Question: <URL>
css:
'''
div{
height: 20px;
width: 20px;
float: left;
border-style: solid;
border-color: black;
border-width: 3px;
border-left-color: transparent;
border-right-color: transparent;
}
.start {
border-left-color: black;
}
.stop {
border-right-color: black;
}
'''
html:
'''
<div class='start'></div><div></div><div></div>....etc....<div class='stop'></div>
'''
Given this, it creates a grid of divs that form a long outlined rectangle. However, where the divs meet there is a trianglular notch made by the edges of the border-top and border-bottom respectively. See:

I am curious is there any way using css, or javascript, to get rid of those notches - expanding the border to the edges of the div without that 45deg cut on each corner?
I realize the answer may be 'no'. But if anyone can figure it out, you can!
Thanks,
Will
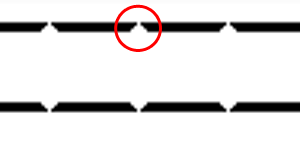
Answer: Just use 'border-left: 0' and 'border-right: 0' instead of 'transparent' <URL>
'''
div{
height: 20px;
width: 20px;
float: left;
border-style: solid;
border-color: black;
border-width: 3px;
border-left: 0;
border-right: 0;
}
.start {
border-left: 3px solid black;
}
.stop {
border-right: 3px solid black;
}
.with-box-sizing, .without-box-sizing {
overflow: hidden;
width: auto;
float: none;
border: 0;
height: auto;
margin-bottom: 10px;
}
.with-box-sizing * {
box-sizing: border-box;
}
'''
'''
<div class="without-box-sizing">
<div class='start'></div>
<div></div>
<div></div>
<div></div>
<div></div>
<div></div>
<div></div>
<div></div>
<div></div>
<div></div>
<div></div>
<div></div>
<div></div>
<div></div>
<div class='stop'></div>
</div>
<div class="with-box-sizing">
<div class='start'></div>
<div></div>
<div></div>
<div></div>
<div></div>
<div></div>
<div></div>
<div></div>
<div></div>
<div></div>
<div></div>
<div></div>
<div></div>
<div></div>
<div class='stop'></div>
</div>
'''
Setting border-color: transparent tells the browser, "Yes, I want borders and their color has to be trasparent" so those triangles are created where the horizontal and the vertical borders meet.